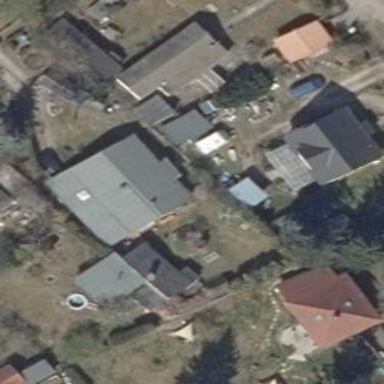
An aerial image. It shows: Detached building with gabled roof.